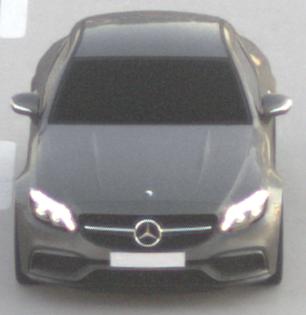
Make: Mercedes-Benz
Model: C 43 AMG
Detailed model: C-Class (205) AMG Limousine
Model produced from: 2016/10
Model produced until: 2018/04
Doors: 4
Color: gray
Road condition: dry road
Daytime: sunrise or sunset
Contrast: low contrast